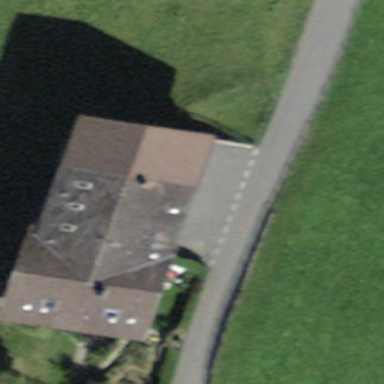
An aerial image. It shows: Residential building.